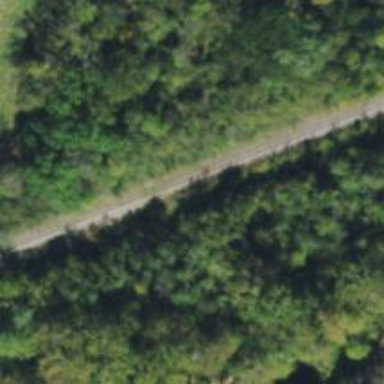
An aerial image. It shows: Railway siding with rails.